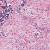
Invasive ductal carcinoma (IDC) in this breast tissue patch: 1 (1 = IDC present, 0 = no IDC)